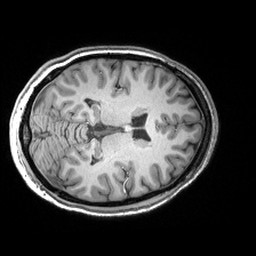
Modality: T1w
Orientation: axial
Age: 27
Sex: female
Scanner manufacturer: siemens
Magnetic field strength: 3 T
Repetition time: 2.53 s
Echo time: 0.00299 s